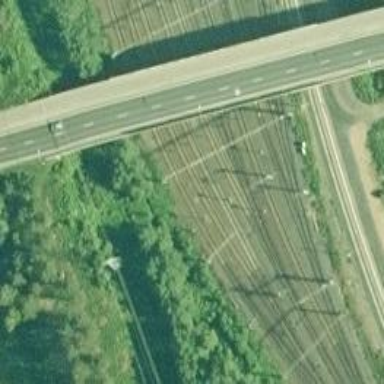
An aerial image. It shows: Railway signal.